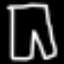
Label: pants